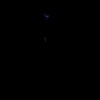
Label: space